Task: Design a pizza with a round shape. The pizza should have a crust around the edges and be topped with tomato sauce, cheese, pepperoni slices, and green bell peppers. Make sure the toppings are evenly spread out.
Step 65:
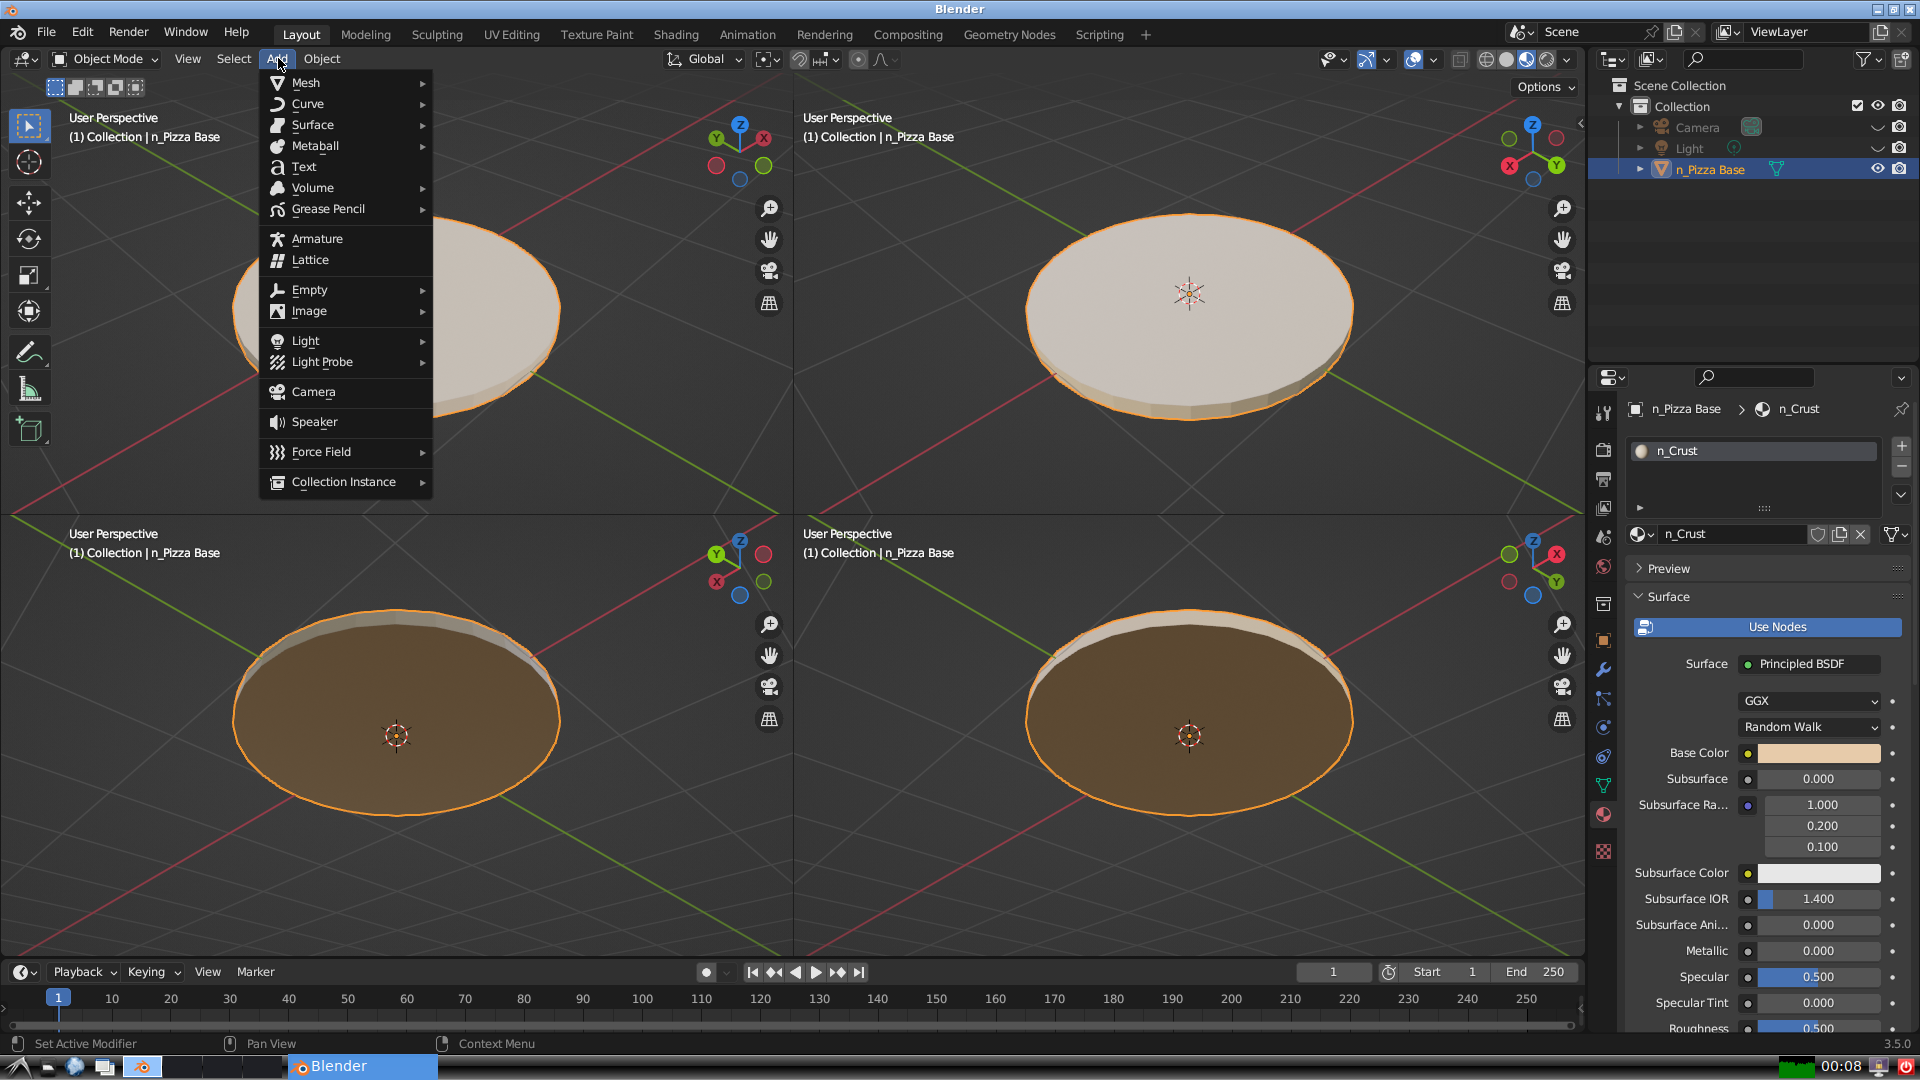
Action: {"mouse_move": [304, 84]}